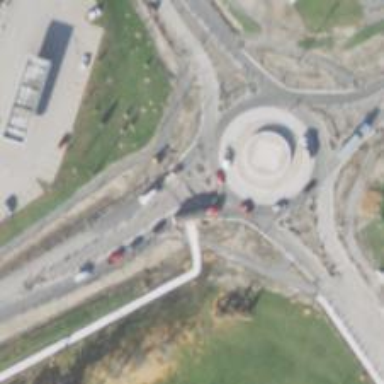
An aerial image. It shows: Footway that serves as traffic island.